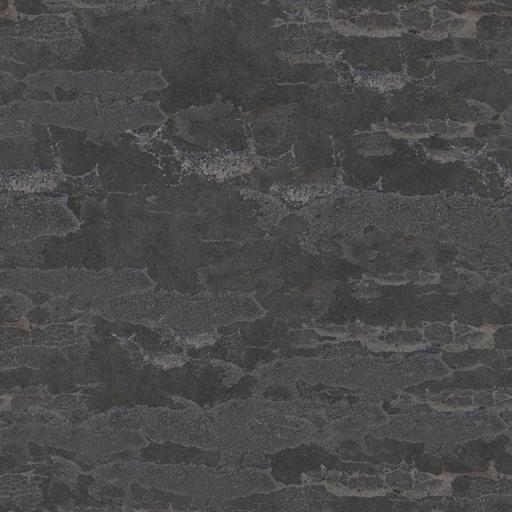
Tags: asphalt damaged road street